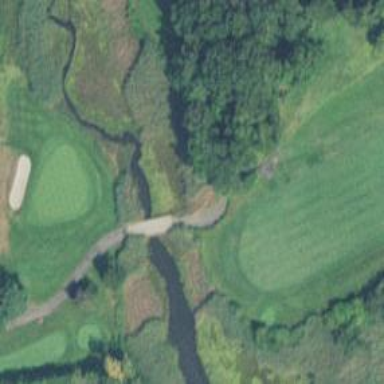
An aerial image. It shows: Path used for both walking and golf.